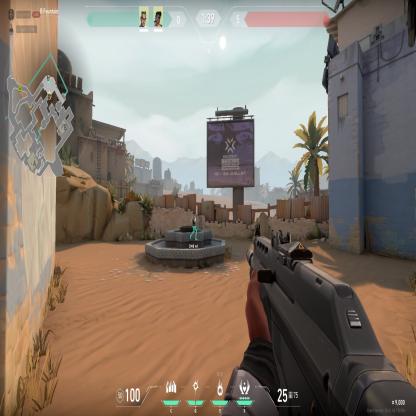
Label: teammate